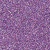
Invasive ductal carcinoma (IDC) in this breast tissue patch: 1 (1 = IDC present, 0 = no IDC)